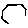
Label: hexagon